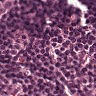
Metastatic tissue present: no